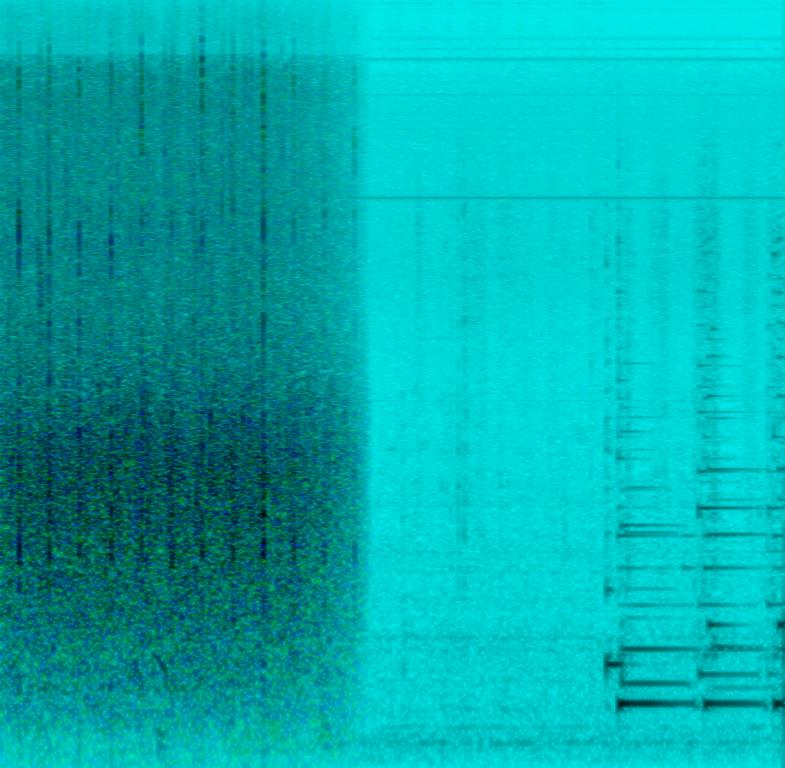
This song is a simple instrumental. The tempo slows with the sound of clapping followed by a soft and mellow  ukelele melody. This is a home video of a Ukelele instrumental.